Field crop: maize
Growth stage: 1
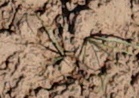
Species: lolium